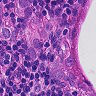
Metastatic tissue present: yes